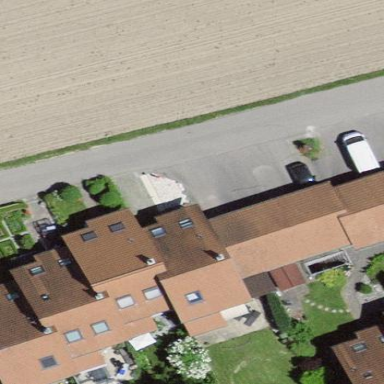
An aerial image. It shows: Terrace building.